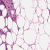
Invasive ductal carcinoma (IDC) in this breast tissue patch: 0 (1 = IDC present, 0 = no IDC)